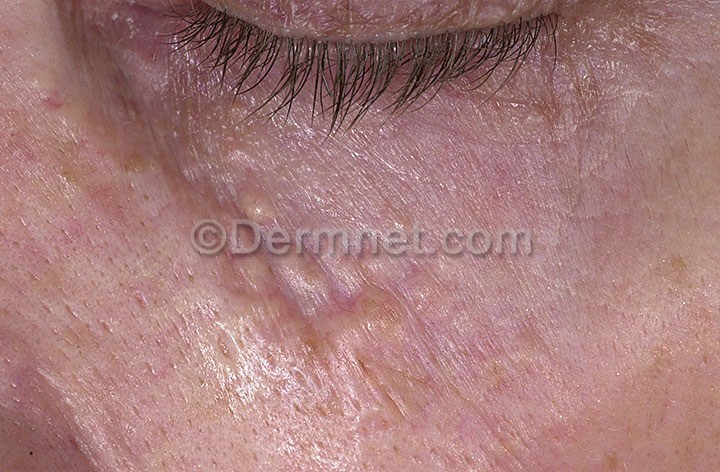
Disease: Seborrheic Keratoses and other Benign Tumors